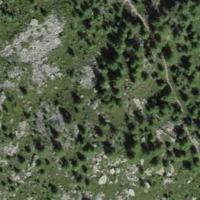
EUNIS habitat code: 26
Species observed at this site:
Empetrum nigrum
Saxifraga cuneifolia